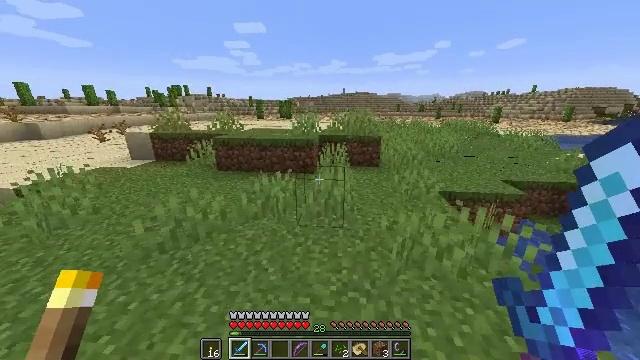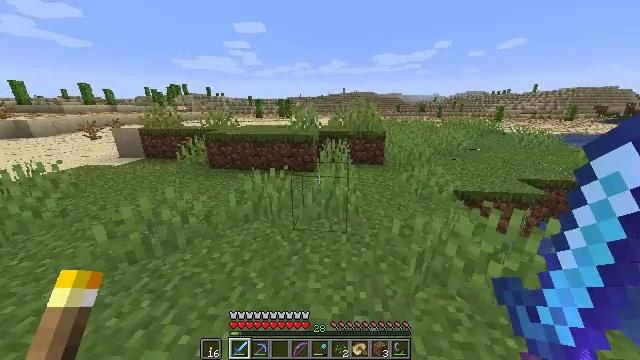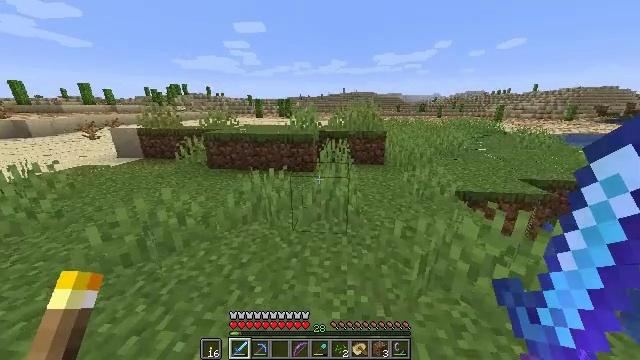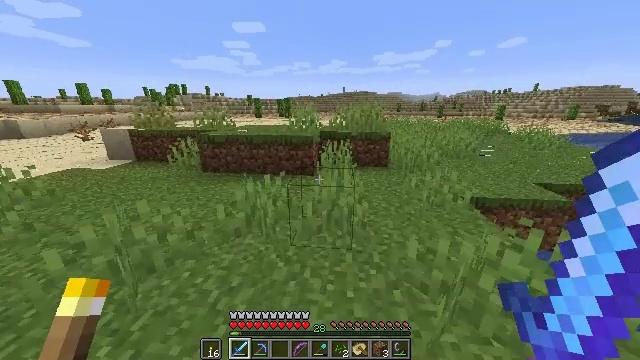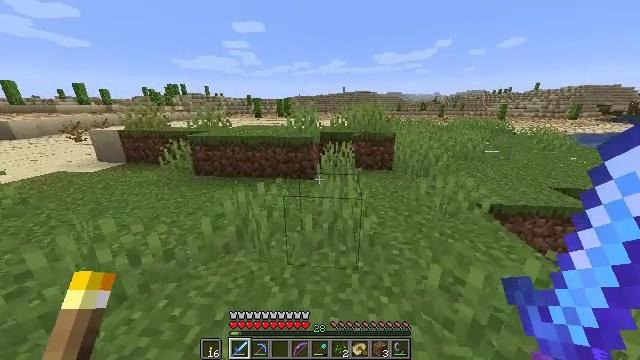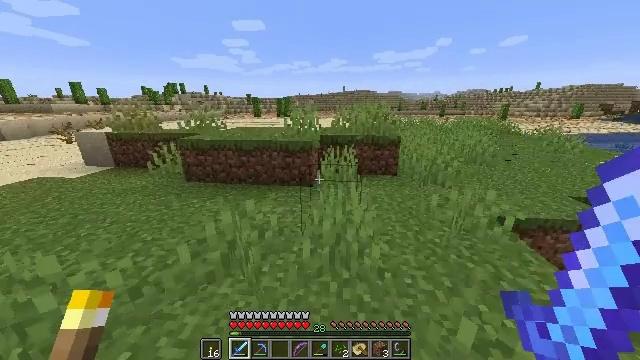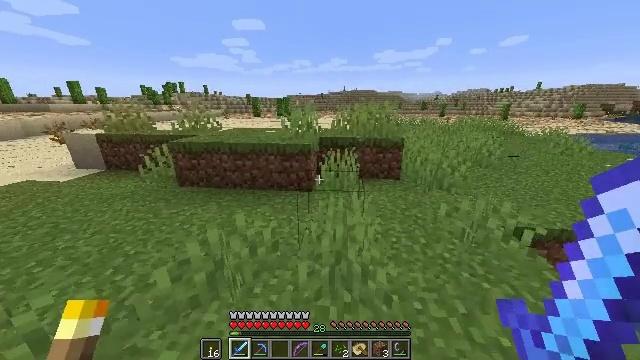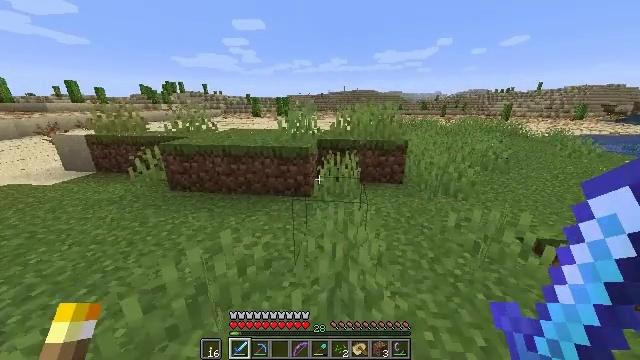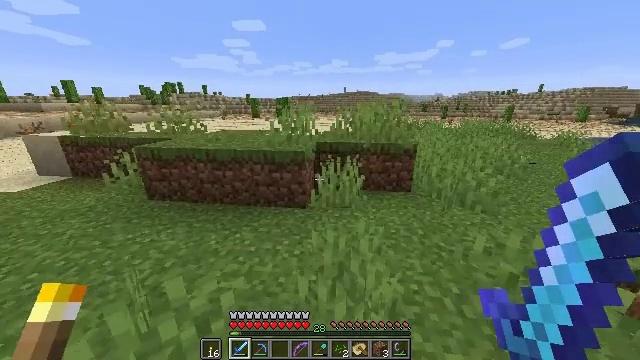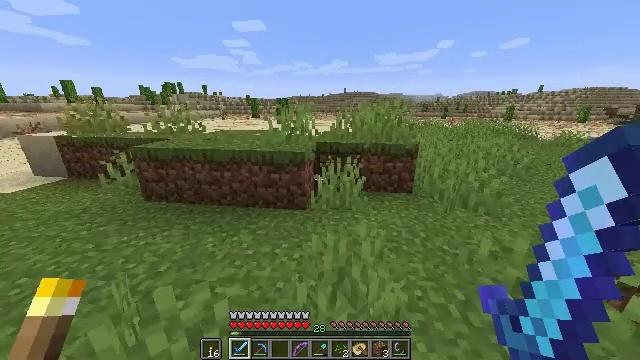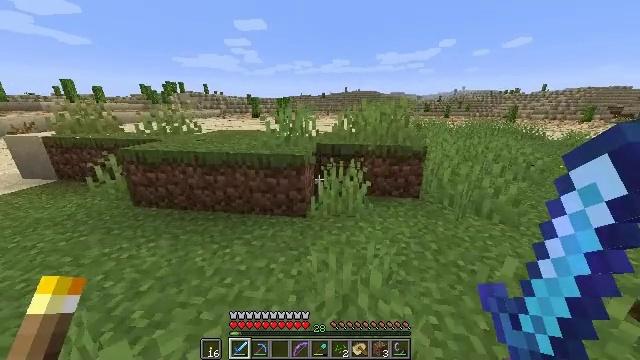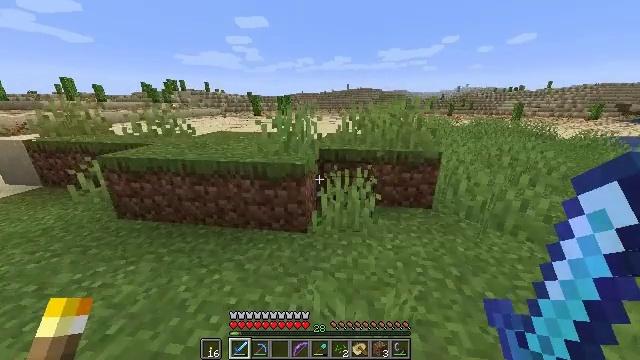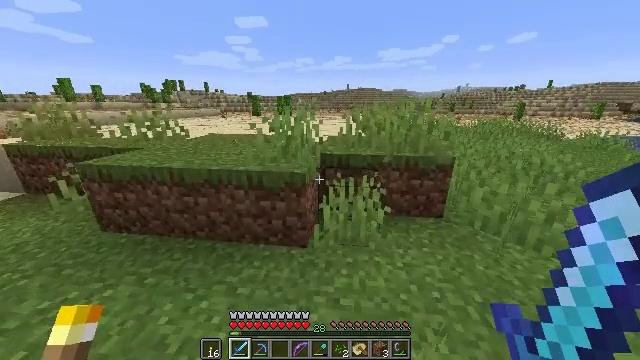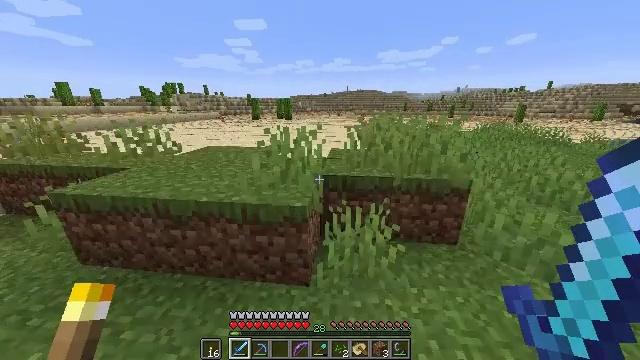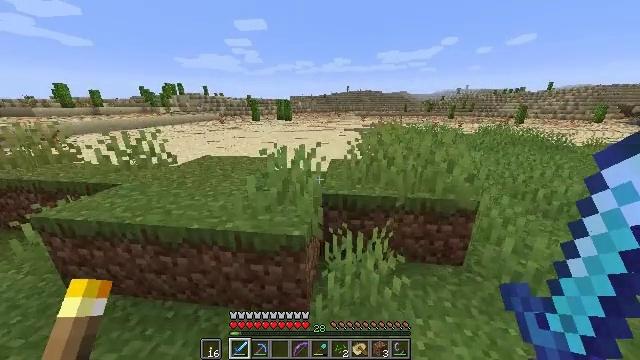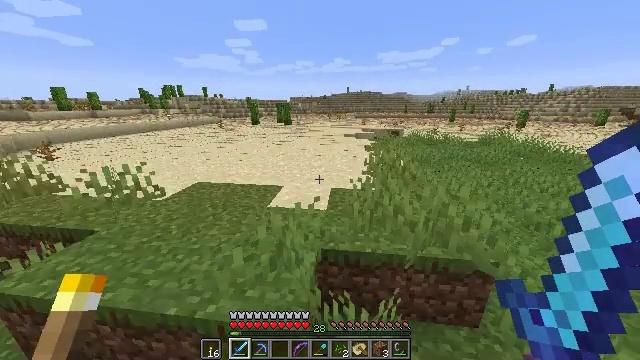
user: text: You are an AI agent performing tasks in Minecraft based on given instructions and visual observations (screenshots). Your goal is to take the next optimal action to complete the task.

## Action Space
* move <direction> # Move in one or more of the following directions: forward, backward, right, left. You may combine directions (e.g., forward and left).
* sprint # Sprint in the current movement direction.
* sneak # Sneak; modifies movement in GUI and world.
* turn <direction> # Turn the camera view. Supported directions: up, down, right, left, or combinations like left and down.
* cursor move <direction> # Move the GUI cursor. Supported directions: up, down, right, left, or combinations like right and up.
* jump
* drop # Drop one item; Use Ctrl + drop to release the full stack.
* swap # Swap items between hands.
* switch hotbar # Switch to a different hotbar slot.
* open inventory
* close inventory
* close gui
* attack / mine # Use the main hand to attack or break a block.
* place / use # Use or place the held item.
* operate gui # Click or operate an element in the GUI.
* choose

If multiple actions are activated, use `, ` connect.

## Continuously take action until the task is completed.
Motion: motion action
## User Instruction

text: Attack the ground to gather sand.
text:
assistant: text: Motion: move forward, sprint
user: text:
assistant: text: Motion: move forward, sprint
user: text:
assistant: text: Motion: move forward, sprint
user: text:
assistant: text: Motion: move forward, sprint
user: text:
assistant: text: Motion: move forward, sprint
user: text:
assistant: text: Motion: move forward, sprint
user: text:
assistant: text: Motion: move forward, sprint
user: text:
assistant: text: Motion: move forward, sprint
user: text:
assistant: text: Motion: move forward, sprint
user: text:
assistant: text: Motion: move forward, sprint
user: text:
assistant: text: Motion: move forward, sprint
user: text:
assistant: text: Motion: move forward, sprint
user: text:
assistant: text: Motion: move forward, sprint, jump
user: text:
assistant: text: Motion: move forward, sprint, jump
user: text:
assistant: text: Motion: move forward, sprint, jump
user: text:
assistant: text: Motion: move forward, sprint, jump
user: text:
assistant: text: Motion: move forward, sprint, jump
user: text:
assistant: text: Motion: move forward, sprint, turn right and down, jump
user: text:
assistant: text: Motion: move forward, sprint, turn right and down, jump
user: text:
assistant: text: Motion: move forward, sprint, turn right, jump
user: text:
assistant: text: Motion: move forward, sprint, turn down, jump
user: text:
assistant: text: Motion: move forward, sprint, jump
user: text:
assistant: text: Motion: move forward, sprint, jump
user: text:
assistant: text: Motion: move forward, sprint, jump
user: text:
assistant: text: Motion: move forward, sprint, jump
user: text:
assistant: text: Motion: move forward, sprint, jump
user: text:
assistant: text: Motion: move forward, sprint, jump
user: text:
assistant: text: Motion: move forward, sprint, jump
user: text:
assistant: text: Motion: move forward, sprint, jump
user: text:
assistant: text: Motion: move forward, sprint, jump